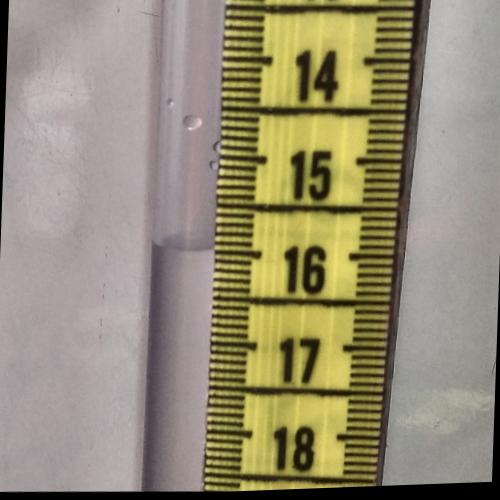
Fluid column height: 16.0 cm